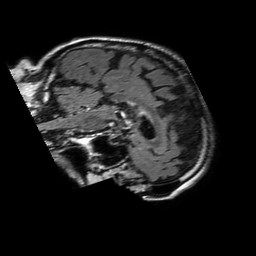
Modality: FLAIR
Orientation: sagittal
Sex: male
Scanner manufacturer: philips
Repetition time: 11 s
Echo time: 0.125 s